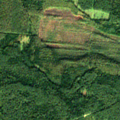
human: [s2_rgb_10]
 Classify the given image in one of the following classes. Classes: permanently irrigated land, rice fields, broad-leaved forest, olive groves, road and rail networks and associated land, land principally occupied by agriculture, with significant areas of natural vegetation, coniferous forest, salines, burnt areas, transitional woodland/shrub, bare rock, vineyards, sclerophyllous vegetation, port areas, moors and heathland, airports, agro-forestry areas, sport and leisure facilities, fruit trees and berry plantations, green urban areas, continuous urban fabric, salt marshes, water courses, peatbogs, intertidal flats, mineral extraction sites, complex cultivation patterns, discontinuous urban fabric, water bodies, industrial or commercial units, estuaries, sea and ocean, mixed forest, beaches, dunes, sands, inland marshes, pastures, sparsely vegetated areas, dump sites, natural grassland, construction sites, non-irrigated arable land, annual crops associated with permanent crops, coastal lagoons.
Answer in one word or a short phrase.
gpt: coniferous forest, transitional woodland/shrub, peatbogs